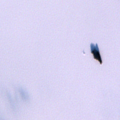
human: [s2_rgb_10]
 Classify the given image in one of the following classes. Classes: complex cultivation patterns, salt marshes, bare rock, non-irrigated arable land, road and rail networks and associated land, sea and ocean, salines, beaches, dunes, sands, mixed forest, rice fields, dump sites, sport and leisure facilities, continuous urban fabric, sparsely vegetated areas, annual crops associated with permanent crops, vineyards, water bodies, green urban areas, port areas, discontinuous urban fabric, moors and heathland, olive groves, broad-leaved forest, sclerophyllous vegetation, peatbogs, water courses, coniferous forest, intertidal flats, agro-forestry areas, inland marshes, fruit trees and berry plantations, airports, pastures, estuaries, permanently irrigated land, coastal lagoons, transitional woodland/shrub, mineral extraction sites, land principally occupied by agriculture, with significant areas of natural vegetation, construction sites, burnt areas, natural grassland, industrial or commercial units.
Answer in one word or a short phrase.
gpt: water bodies